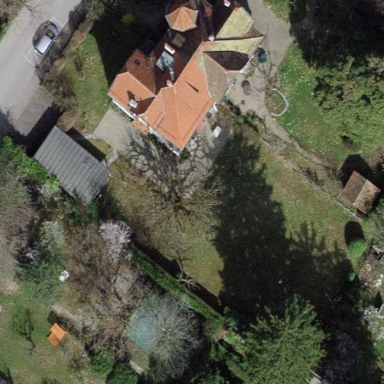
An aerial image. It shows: Garden enclosed by fence.